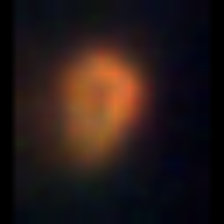
Taxon: NanoPlankton
Group: Other